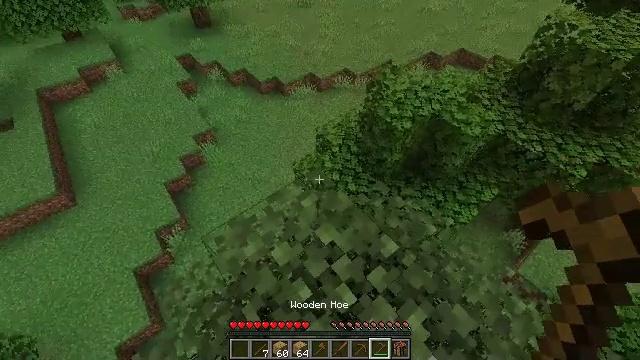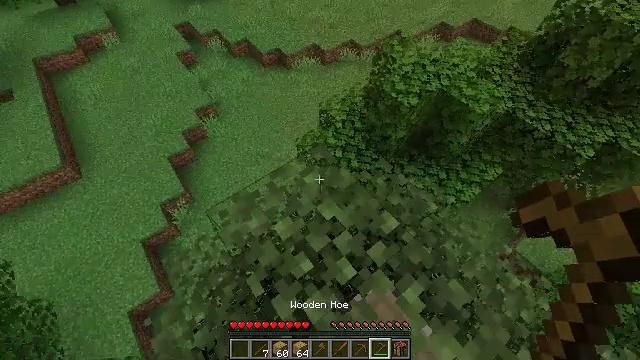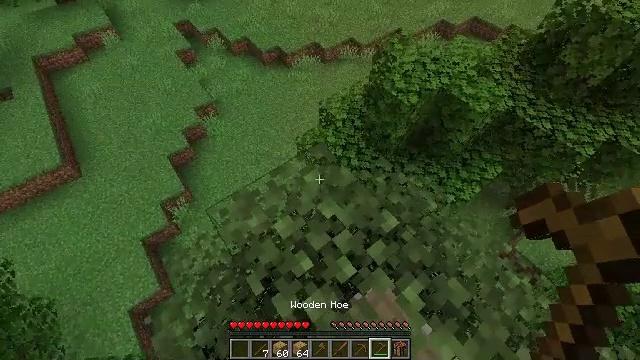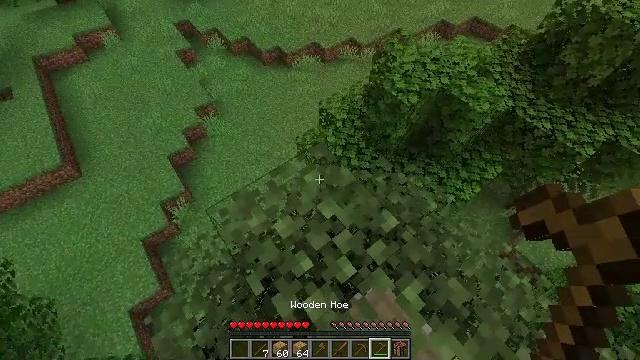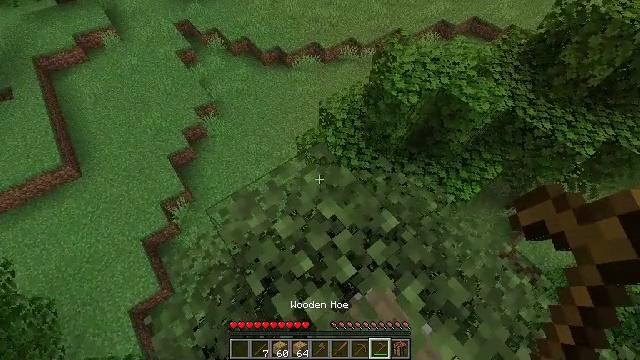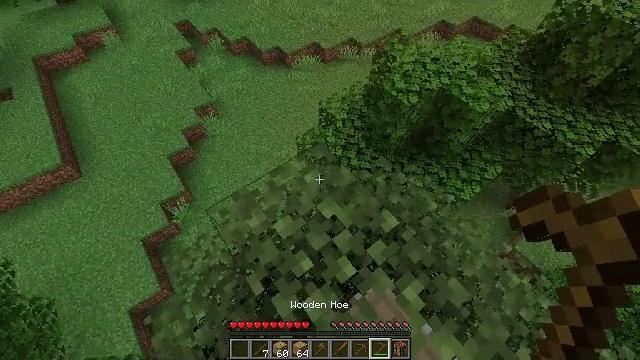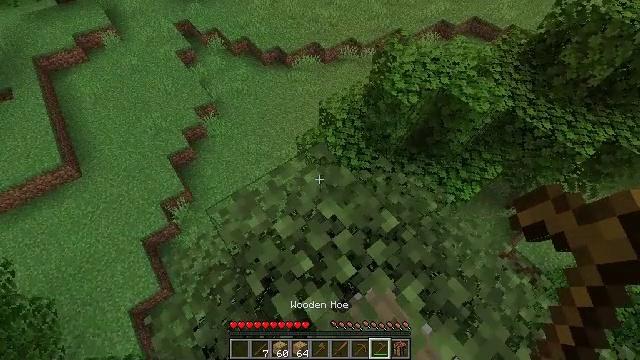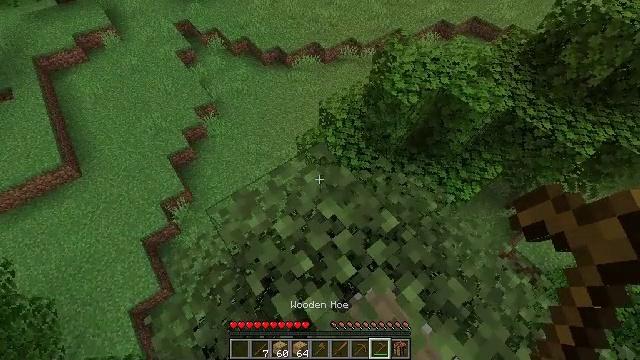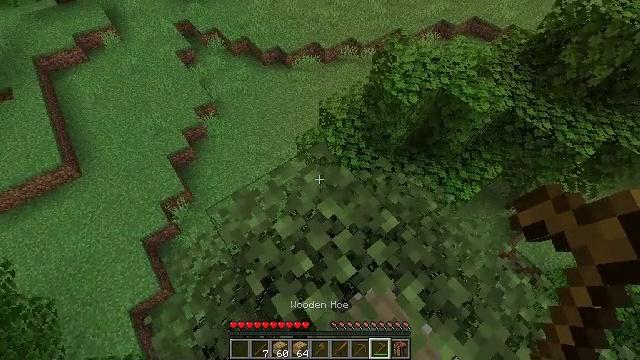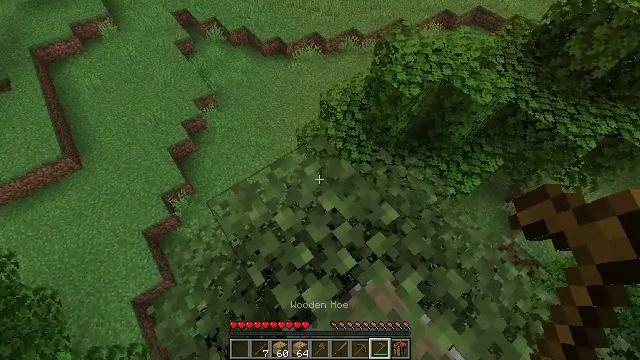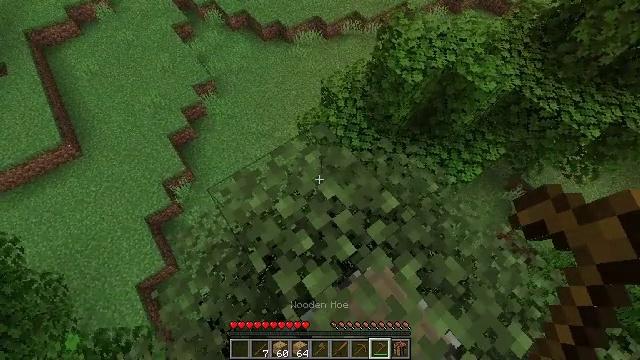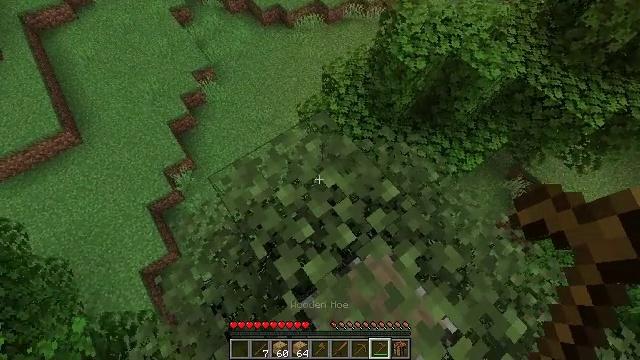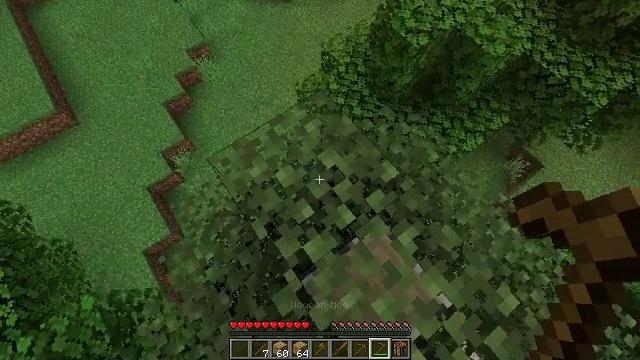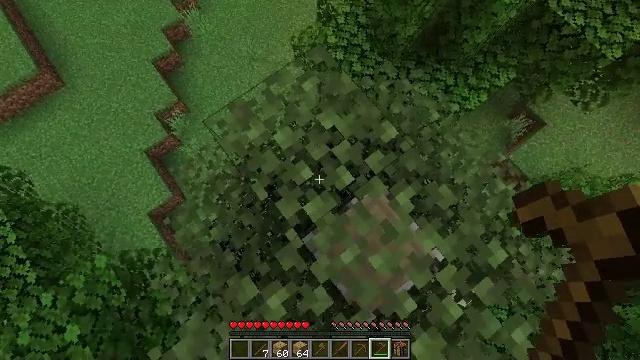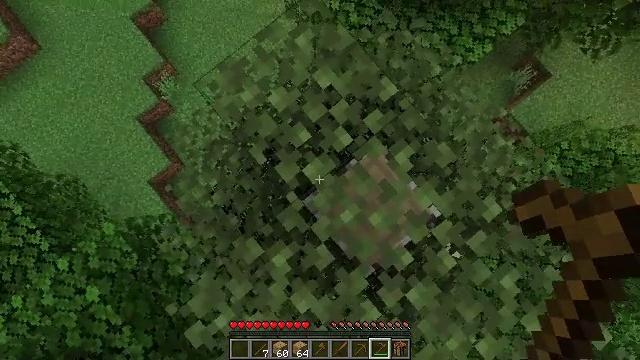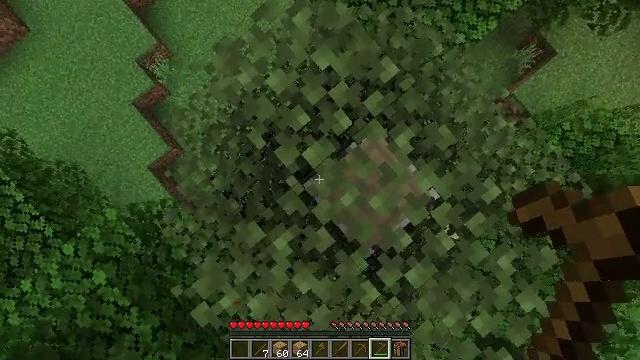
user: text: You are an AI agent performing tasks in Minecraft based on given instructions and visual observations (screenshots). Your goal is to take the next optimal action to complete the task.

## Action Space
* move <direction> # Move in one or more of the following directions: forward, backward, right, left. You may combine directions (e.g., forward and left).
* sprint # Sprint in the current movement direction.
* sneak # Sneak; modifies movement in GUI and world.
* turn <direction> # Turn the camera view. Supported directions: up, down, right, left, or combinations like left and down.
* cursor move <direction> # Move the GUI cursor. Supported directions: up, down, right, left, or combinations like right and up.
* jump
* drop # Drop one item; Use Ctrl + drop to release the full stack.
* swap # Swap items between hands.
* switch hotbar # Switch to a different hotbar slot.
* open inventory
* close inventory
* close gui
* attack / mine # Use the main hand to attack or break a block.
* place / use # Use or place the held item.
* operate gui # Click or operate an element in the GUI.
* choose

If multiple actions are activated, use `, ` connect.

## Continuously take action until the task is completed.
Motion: motion action
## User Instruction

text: Break oak leaves from the trees.
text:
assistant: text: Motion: turn left and down
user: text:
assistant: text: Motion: no_op
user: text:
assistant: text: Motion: no_op
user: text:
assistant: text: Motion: no_op
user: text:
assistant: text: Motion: no_op
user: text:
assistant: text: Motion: no_op
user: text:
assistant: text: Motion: no_op
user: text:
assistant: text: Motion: no_op
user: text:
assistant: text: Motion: turn down
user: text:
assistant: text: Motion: turn down
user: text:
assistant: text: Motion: turn down
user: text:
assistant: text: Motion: turn down
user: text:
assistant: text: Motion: turn down
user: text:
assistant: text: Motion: turn right and down
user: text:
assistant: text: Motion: turn down
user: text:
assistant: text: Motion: turn right and down
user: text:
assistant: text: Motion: turn down
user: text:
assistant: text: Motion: turn down
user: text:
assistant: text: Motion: no_op
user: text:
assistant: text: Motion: no_op
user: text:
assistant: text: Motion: no_op
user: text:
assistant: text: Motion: no_op
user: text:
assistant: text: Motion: turn right
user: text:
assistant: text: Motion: turn right
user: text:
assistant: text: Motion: turn right and down
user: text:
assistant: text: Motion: turn right
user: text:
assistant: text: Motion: turn right and up, open inventory
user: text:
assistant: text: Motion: turn up, open inventory
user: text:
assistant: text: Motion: turn right and up, open inventory
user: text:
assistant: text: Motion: turn up, open inventory